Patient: sex M, age 73
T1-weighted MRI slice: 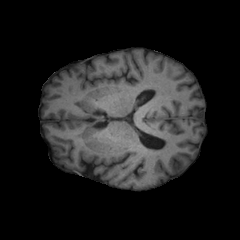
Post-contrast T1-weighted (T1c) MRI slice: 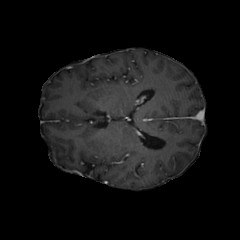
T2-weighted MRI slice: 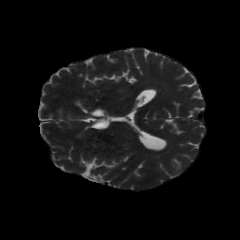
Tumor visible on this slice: no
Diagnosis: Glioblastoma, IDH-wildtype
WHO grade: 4